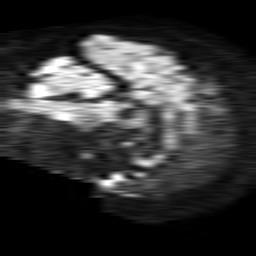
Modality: TRACE
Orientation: sagittal
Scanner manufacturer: philips
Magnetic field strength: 1.5 T
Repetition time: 4.6 s
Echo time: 0.08517 s